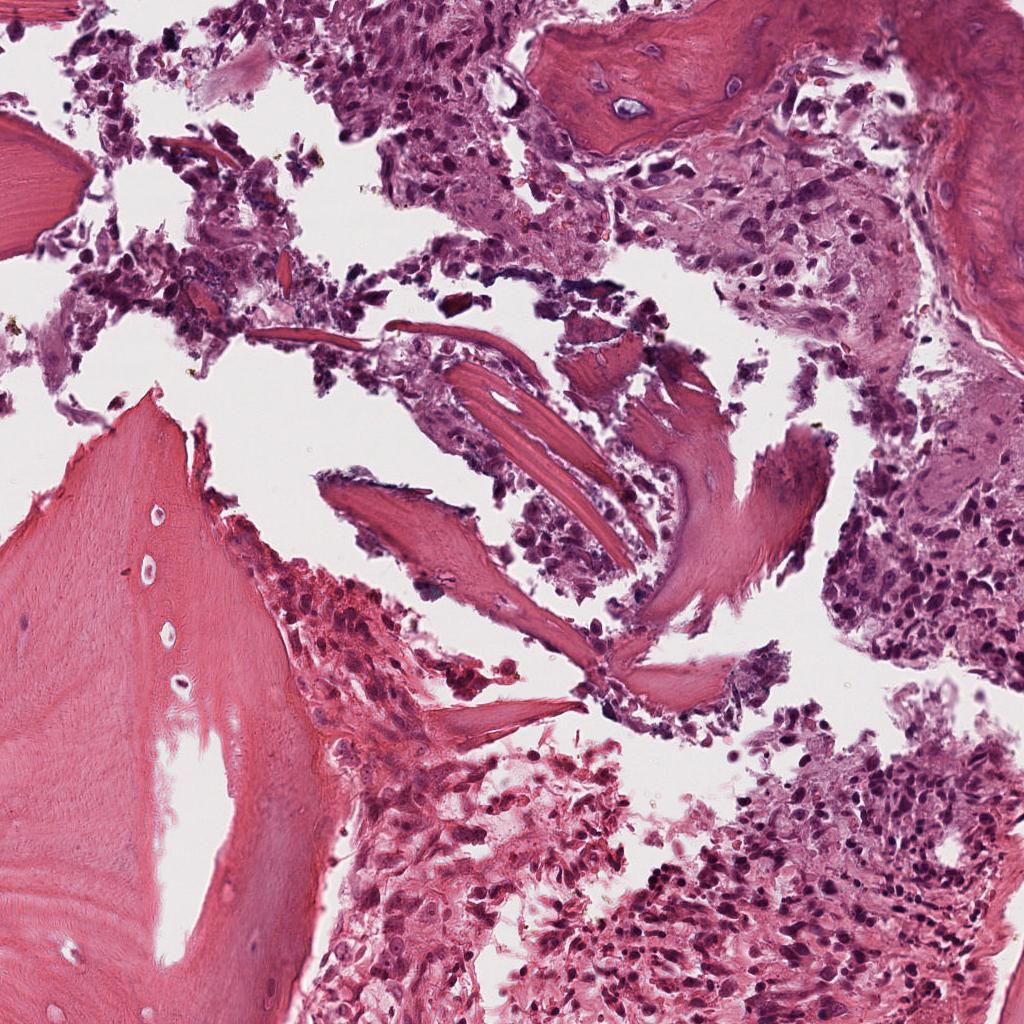
Label: Viable